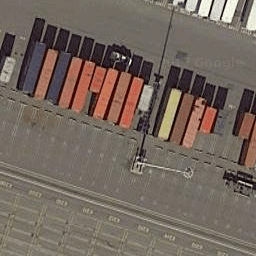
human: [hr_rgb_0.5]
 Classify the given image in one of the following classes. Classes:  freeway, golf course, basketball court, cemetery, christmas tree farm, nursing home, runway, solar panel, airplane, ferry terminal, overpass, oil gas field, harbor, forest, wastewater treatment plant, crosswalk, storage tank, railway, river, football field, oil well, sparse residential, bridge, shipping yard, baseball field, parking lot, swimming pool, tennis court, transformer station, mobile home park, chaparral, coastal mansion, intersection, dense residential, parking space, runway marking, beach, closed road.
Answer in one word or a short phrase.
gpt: shipping yard